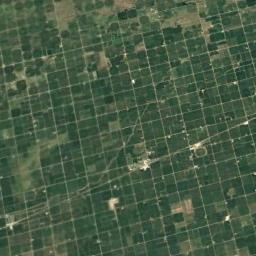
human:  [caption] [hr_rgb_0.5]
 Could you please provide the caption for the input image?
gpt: There are round fields on the right .

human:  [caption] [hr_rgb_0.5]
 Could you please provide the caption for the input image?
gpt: Many dark green circular farmlands are neatly arranged on the ground and some roads go through these farmlands .

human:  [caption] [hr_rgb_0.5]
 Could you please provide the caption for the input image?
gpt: There are many green circle farmland and square farmland .

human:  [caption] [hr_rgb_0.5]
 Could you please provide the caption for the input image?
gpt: Many dense green neatly arranged circular farmland .

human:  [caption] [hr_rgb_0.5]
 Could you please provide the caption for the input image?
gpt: There are many circular farmlands among hundreds of rectangle farmlands .